Field crop: maize
Growth stage: 1
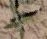
Species: atriplex